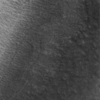
Label: not_dusty